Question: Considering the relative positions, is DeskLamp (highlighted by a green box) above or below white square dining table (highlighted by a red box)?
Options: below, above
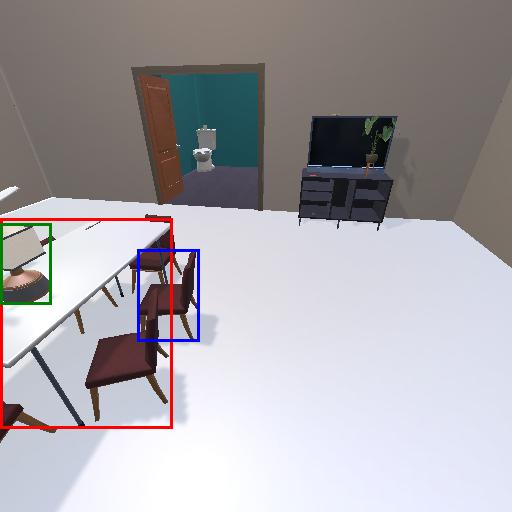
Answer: below